Question: I wrote a text/number on a button "Text here". When I click it, it must show another text (copied) in the same page for a while .. that means I have the "Text here" copied .. how can I do it? Or what is it called? Does anybody knows?
Here is the XML but in Java, I do not know how to call it
'''
<Button
android:text="012345"/>
'''
This is of a picture of how it looks

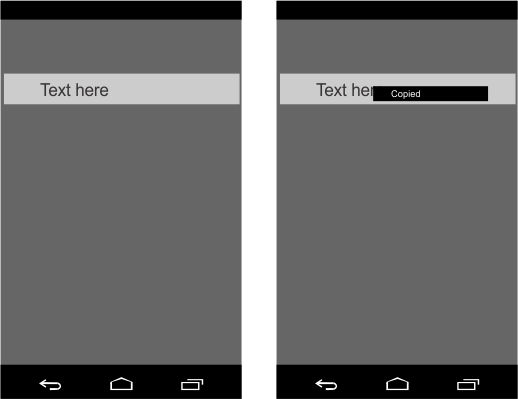
Answer: you can use inside ActionListener
'Toast.makeText(this,"Copied",1000).show();'
use : this ( if in the activity )
use : getBaseContext() ( any other place )